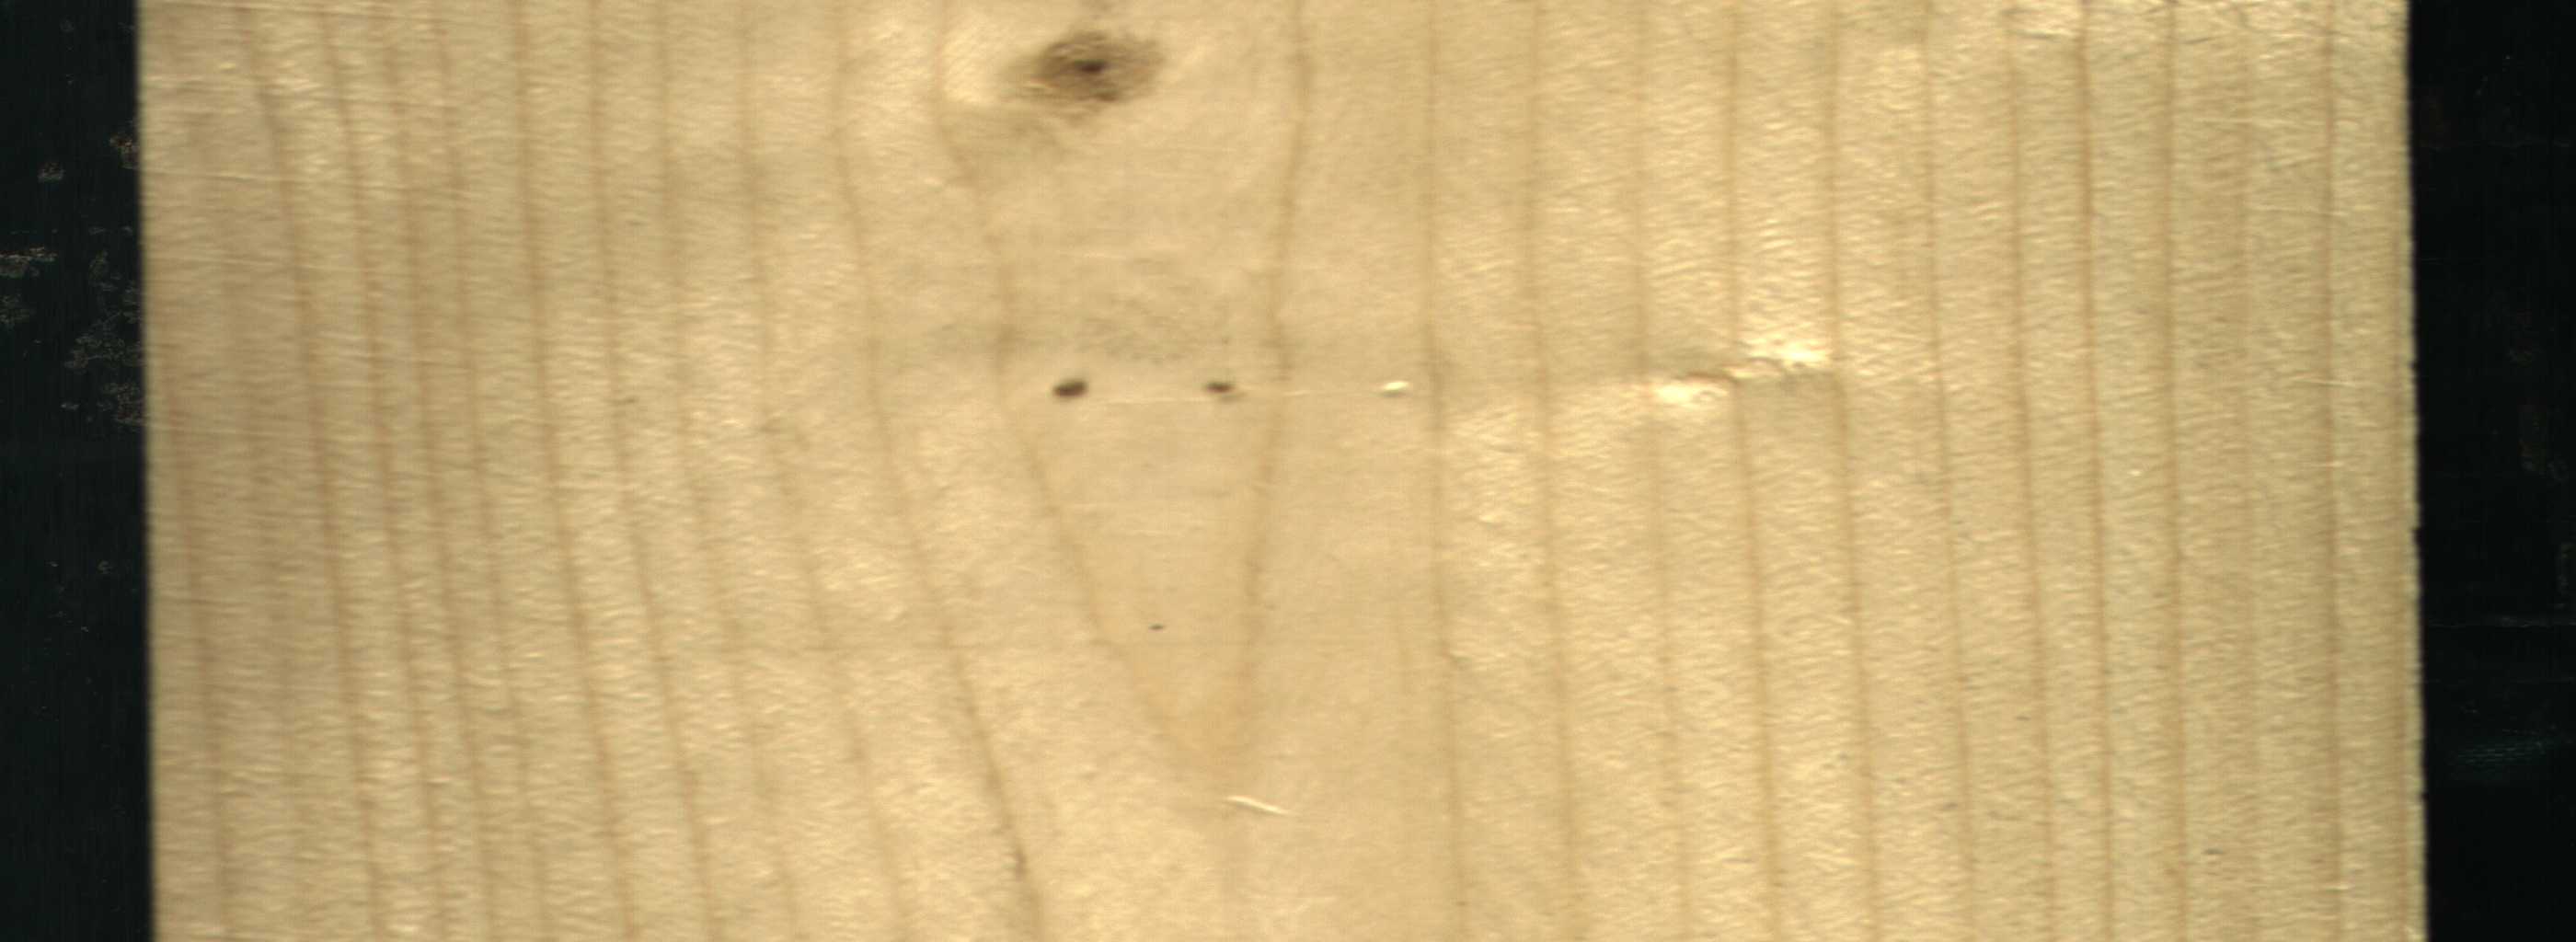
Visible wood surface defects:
Live_Knot